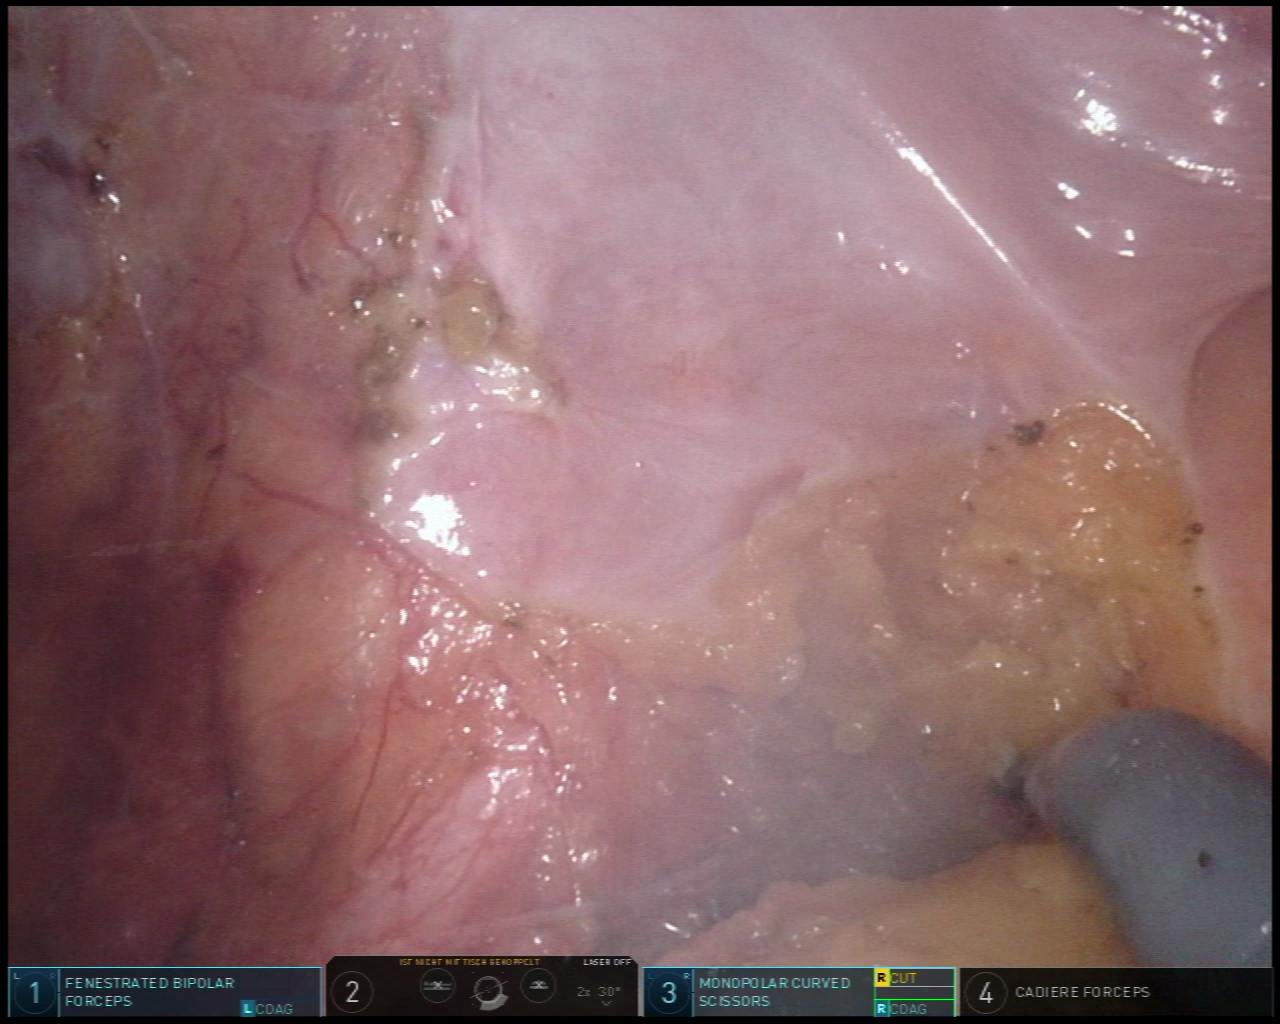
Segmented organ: ureter
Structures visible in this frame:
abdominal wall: yes
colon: no
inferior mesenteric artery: no
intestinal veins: no
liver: no
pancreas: no
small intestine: no
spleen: no
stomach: no
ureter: yes
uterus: no
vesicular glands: no